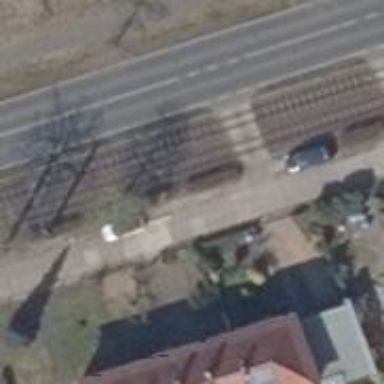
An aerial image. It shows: Tram crossing on the railway.